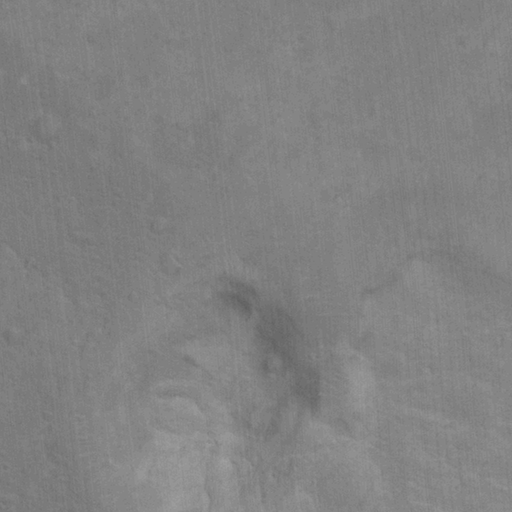
Objects detected: cone